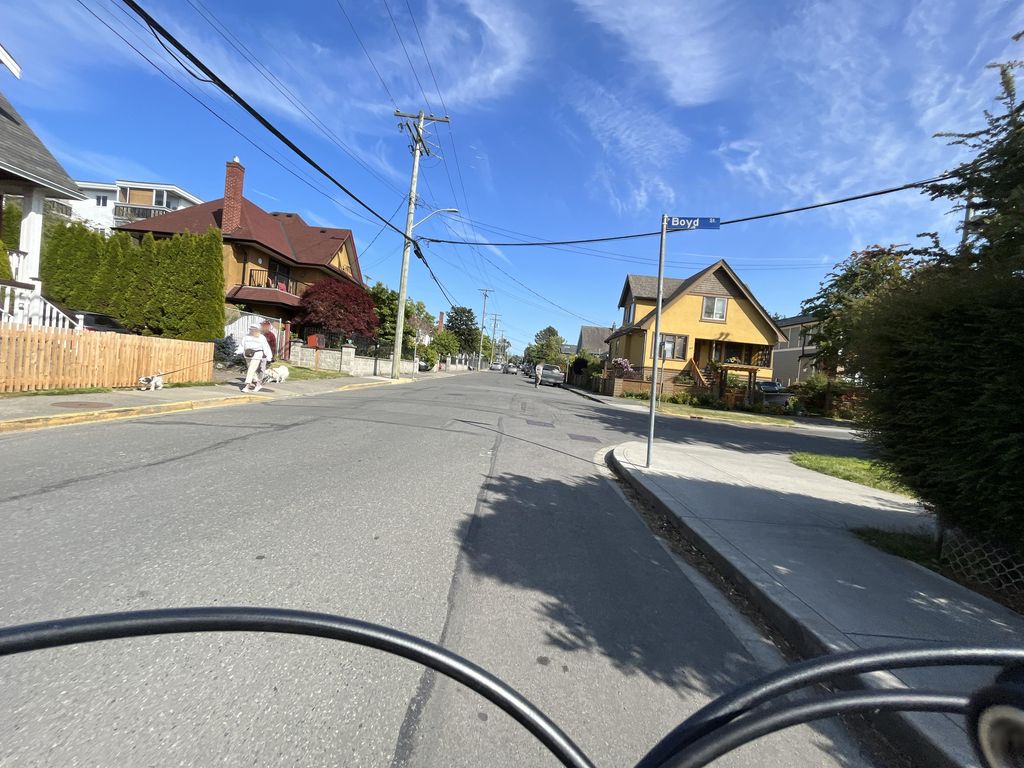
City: victoria